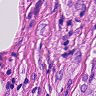
Metastatic tissue present: yes